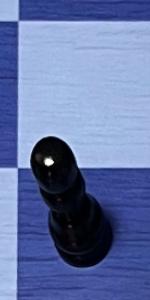
Label: Pawn_Black